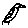
Label: bird